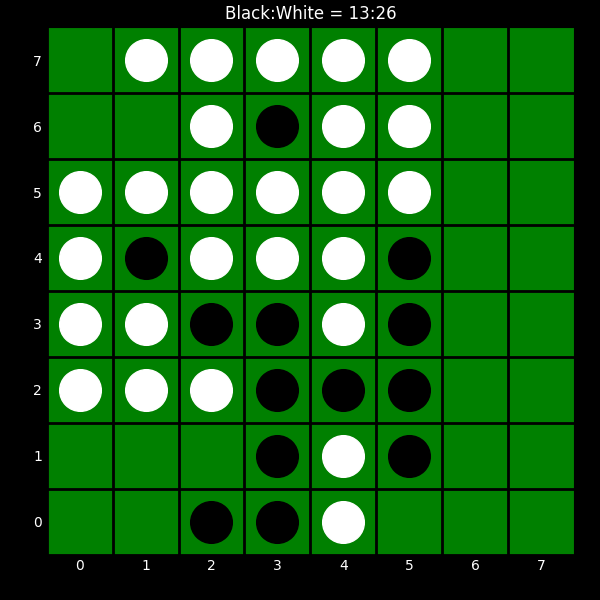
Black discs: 13
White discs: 26